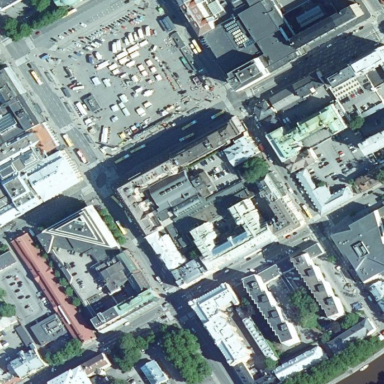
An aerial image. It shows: Bus station serving as public transport station.